Question: Bit of a puzzle for you....
I have a 730px wide, auto height div. Inside this I have will number of smaller divs 164px X 261px.
These will be pulled in to the template dynamically so I could have 1, or I could have 18 or for the sake of this excercise, I could have 1000 or anywhere in between.
I need to space these out so that on each line there is an equal distance between each. Simple if we are dealing with up to 4, I could do something like:
'''
var totalWidth = $('.bigDiv .smallerDivs').length * $('.bigDiv .smallerDivs').width();
var margin = ($('.bigDiv').width - totalWidth) / ($('.bigDiv .smallerDivs').length * 2);
$('.bigDiv .smallerDivs').css('margin-left': margin , 'margin-right': margin);
'''
However, when there are say 5. I want to have 3 on the top row and 2 on the bottom. Or if I have 7, I would like 4 on top 3 on bottom. If there are 11 I would like 4 on top, 4 in the middle and 3 below etc etc etc, each row nicely justified based on however many small boxes there are.
Can anyone suggest a nice clean way I may go about this?

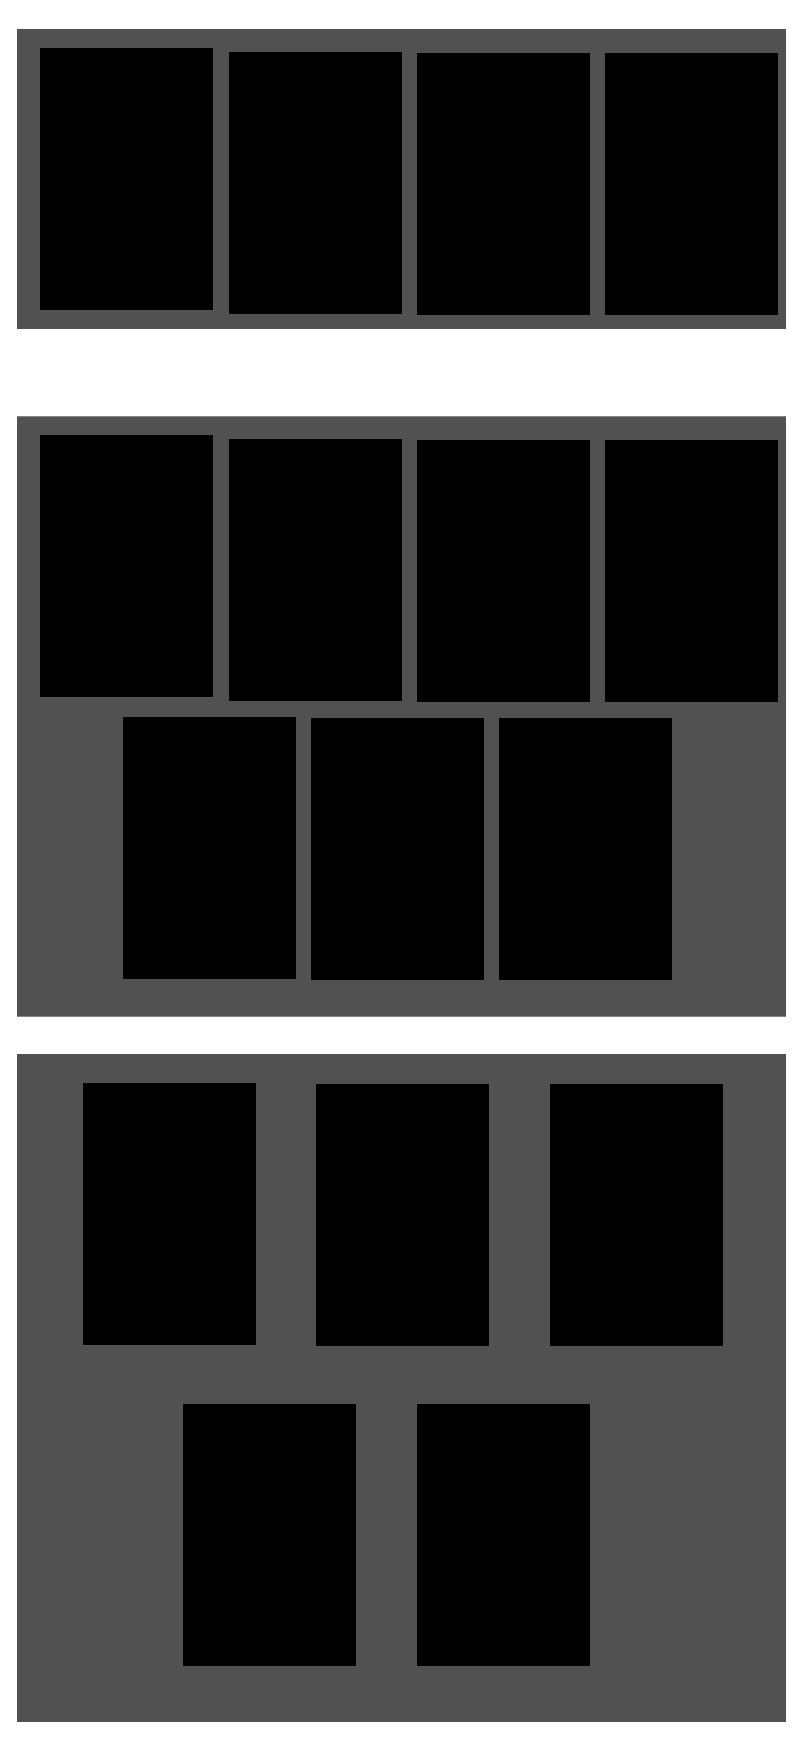
Answer: My answer is basically based on the logic <URL>.
The overall concept is that you can evaluate what the number of divs are divisible by, then attach a class to the larger div, which you can use to space your inner divs out.
'''
$(document).ready(function(){
function nos_div_eval(val,container,inner){
var nosDivs = $(inner).length;
for(var i=val; i>1; i--){
if (nosDivs % i === 0) {
$(container).addClass('div_by_' + i);
break;
} else {
$(container).addClass('prime');
}
}
}
nos_div_eval(10, '.bigDiv', '.smallerDivs');
});
'''
This will evaluate the number of small divs, and see if it is divisible by any number between 2 and 10. If it matches, it adds a class like '.div_by_3' to the outer '<div>'. It will add a class based on the largest number between 2 and 10 that it is divisible by. That way you can set up your styles like this:
'''
.bigDiv.div_by_3 .smallerDivs {
margin-right: 40px;
}
.bigDiv.div_by_4 .smallerDivs {
margin-right: 20px;
}
'''
You can adjust the margin amounts in order to get the divs to break into the rows that you want.
However, if the number of smaller divs are not divisible by a number between 2 and 10, this function will add a class called "prime", because odds are it's a prime number. You can add some arbitrary margin value to those divs and live with what happens.
If you really want to cover your bases, you can change the initial value of "i" - you can set it to 31, which is the largest number that has a square less than 1000. I just thought that would make the for loop really long.
<URL> demonstrates the logic, though I simplified it a little to make it more clear. You can add '<div>''s to it and see the new alert value.
EDIT: okay, I couldn't leave well enough alone, I've gone back and make the function wrapped up on it's own, with three parameters. The first parameter is the upper value you want to check against, then the container element, then the inner elements. Be sure to include '#' or '.' depending on whether the elements have ID's or classes - this will also work with plain ol' elements as well.